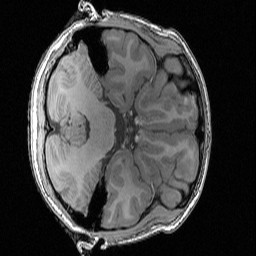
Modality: T1w
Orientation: axial
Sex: female
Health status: ill
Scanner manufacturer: siemens
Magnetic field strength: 3 T
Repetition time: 1.57 s
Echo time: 0.00342 s